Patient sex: F
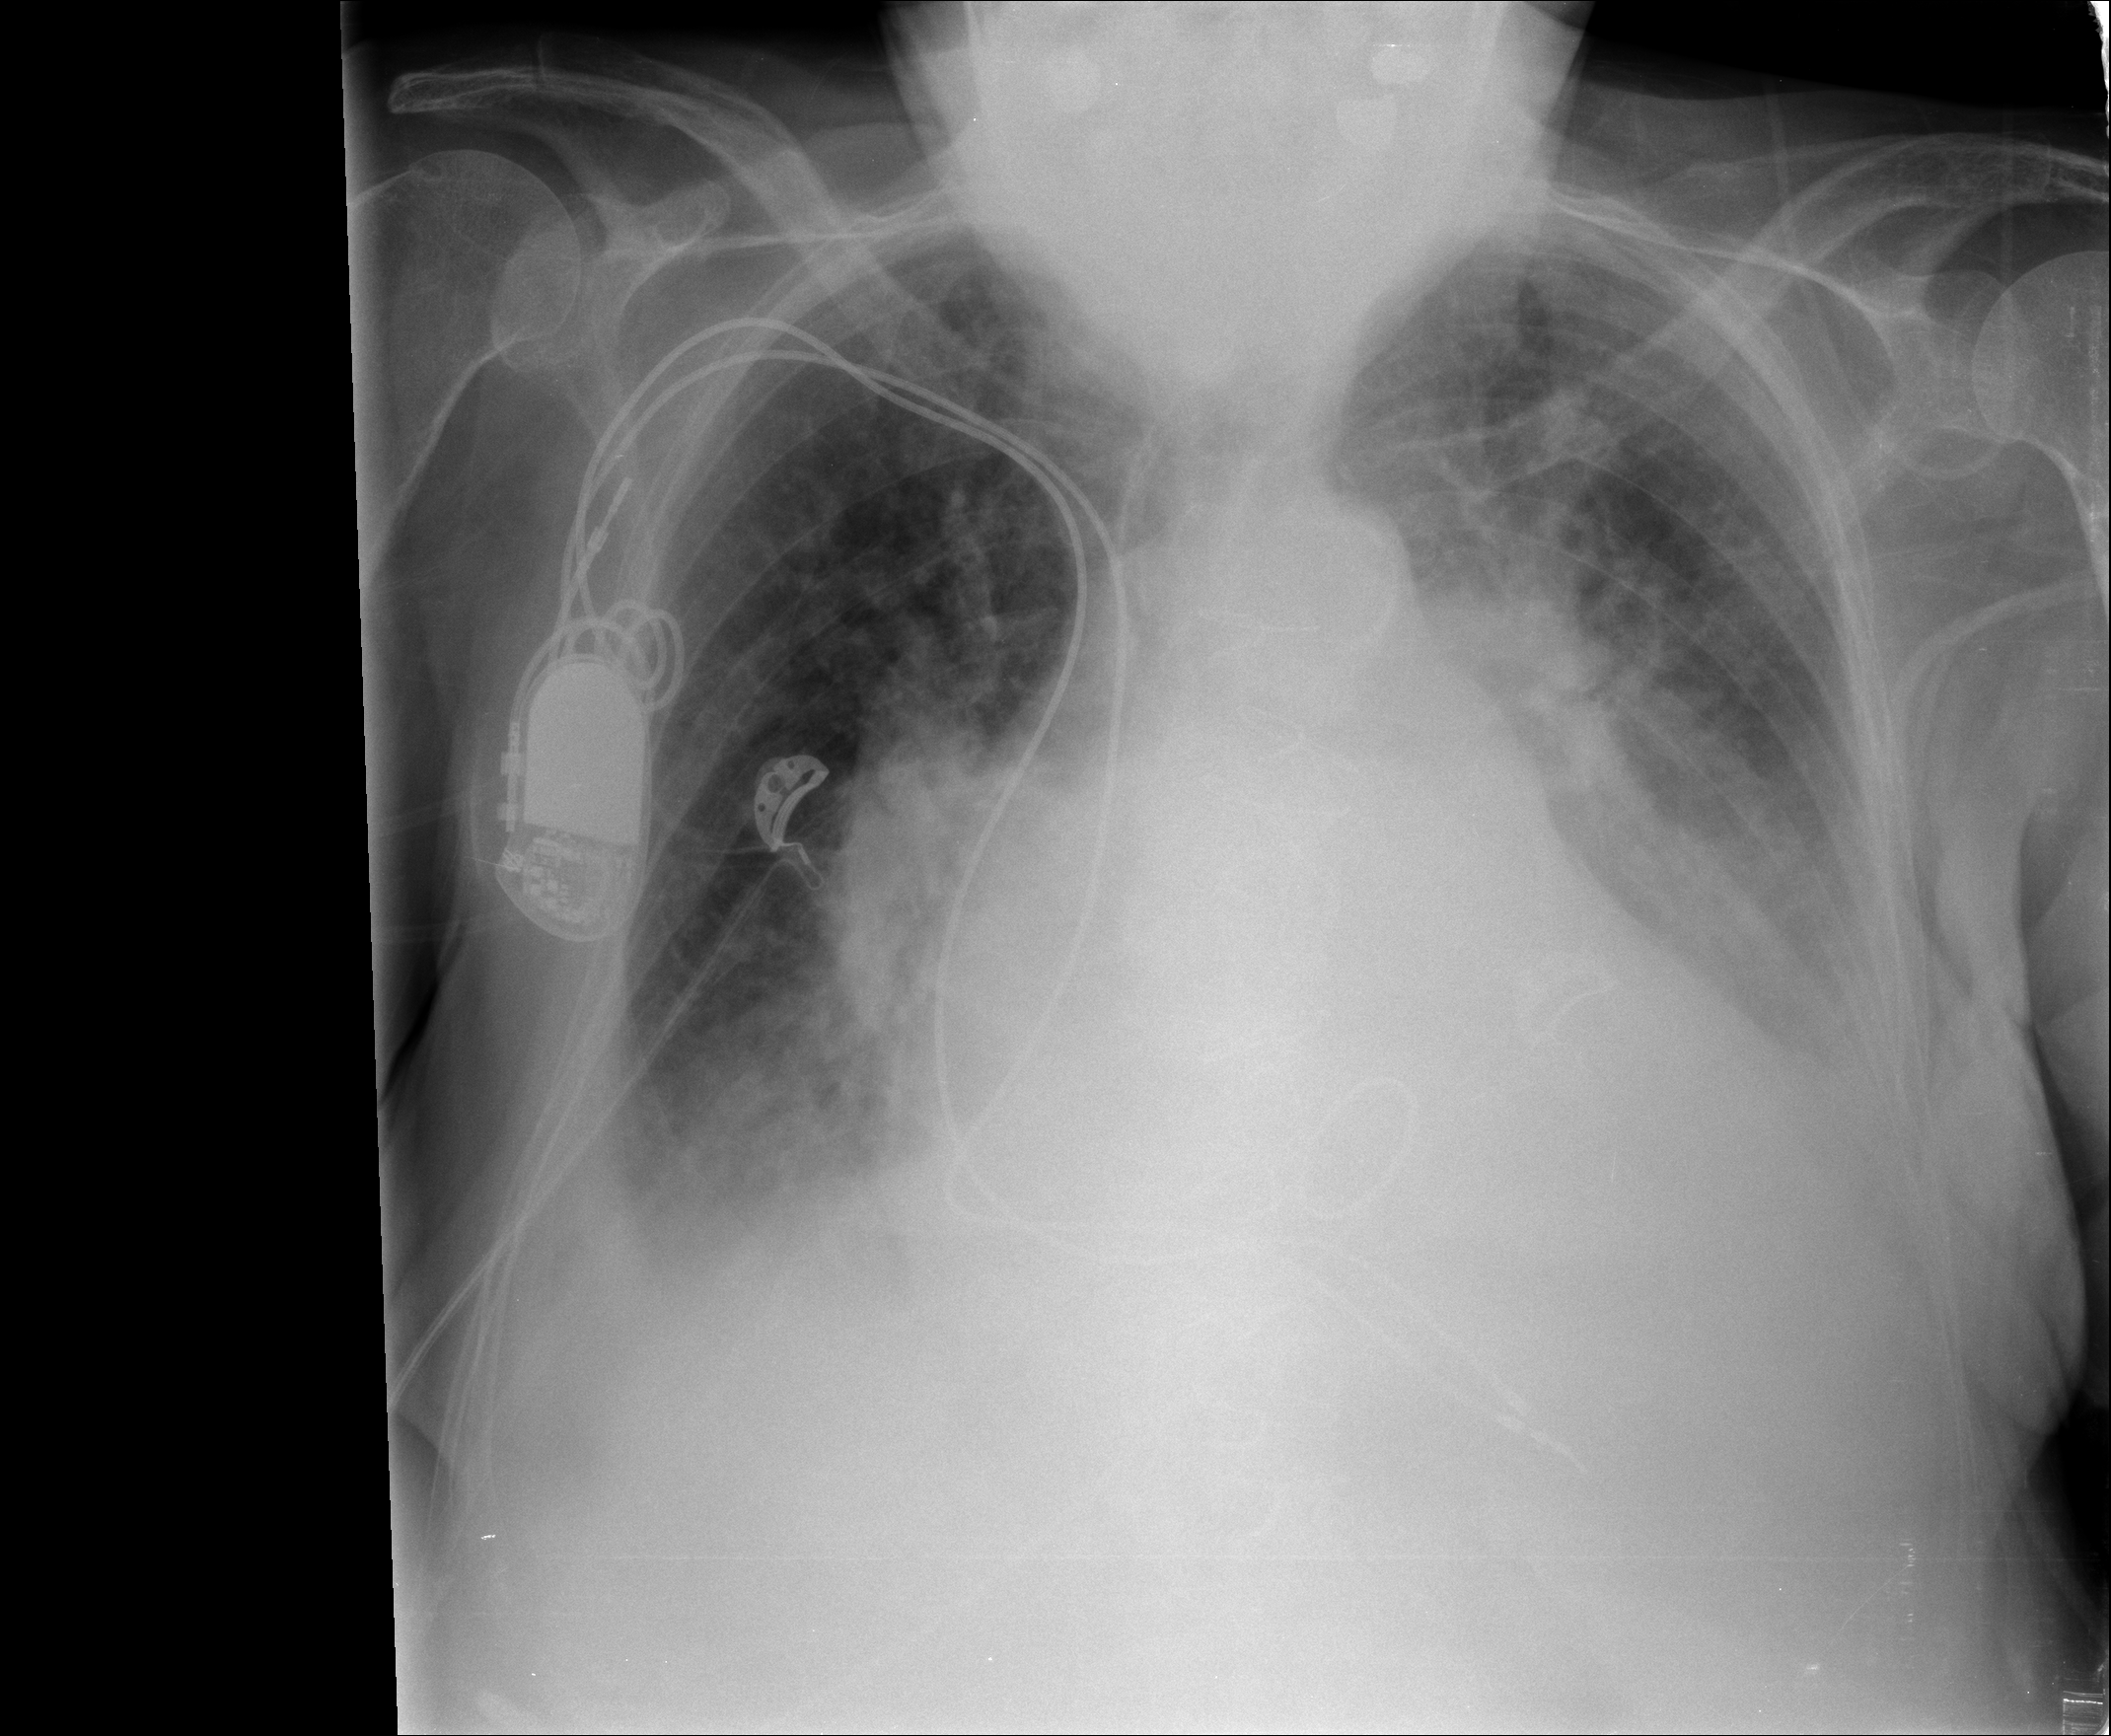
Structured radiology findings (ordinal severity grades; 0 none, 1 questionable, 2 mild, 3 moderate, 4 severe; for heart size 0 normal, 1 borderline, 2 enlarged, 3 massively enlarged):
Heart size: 3
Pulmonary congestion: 3
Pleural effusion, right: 2
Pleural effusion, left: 2
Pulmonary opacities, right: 2
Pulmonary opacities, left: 2
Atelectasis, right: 2
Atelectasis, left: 2